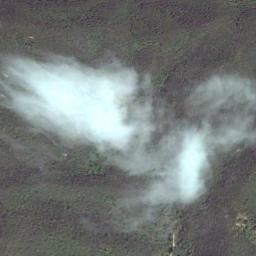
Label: cloud